Question: I am asking the question more from a compiler theory point of view. Why null pointer analysis failed to consider the effect of 'Assert.notNull()'?

The Assert method is from Spring and it is implemented as:
'''
public static void notNull(Object object, String message) {
if (object == null) {
throw new IllegalArgumentException(message);
}
}
public static void notNull(Object object) {
notNull(object, "[Assertion failed] - this argument is required; it must not be null");
}
'''
(This becomes quite annoying because if I use this kind of assertion utilities, the first access to that variable after the assertion causes a warning, which prevents me from achieving warning-free code.)
If I inline the assertion routine completely, the access to 'a' will not be marked as null pointer access (in this trivial case, it will become dead code). However, a static method cannot be overridden (not without bytecode fiddling), so what would be the rationale from a compiler designer's POV to not go inside the method call for null pointer analysis?
Is it just performance concern or is there something that prevents this from being done in general? Or to make it consistent with other compiler checks (dead code analysis did not consider that method either)?
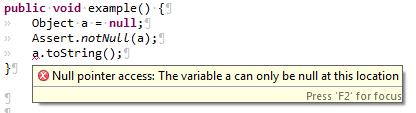
Answer: This is of course more a discussion than a question.
1. The jar's you compile with is not necessarily the jar you run with. Especially Assert would be a candidate to have a different implementation in production environment.
2. A null pointer error would be better than a dead code error (here).
3. The eclipse compiler continuously compiles in the background. So as intelligence is paid with speed loss, this check might be more for a tool like findbugs. (Think of all library calls, that via a runtime exception might disrupt the control flow.)